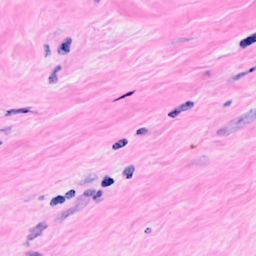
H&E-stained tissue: Breast